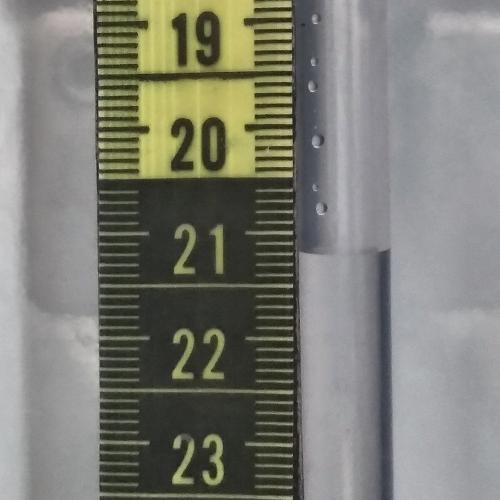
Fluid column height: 21.2 cm